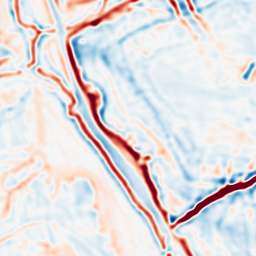
Category: multiscale
Decomposition family: log
Decomposition parameters: sigma: 3
Upsampling method: linear_exact
Upsampling parameters: scale: 4
Upsampling scale: 4